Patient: sex F, age 76
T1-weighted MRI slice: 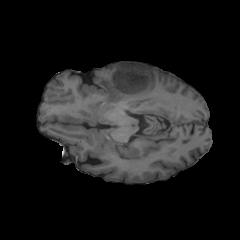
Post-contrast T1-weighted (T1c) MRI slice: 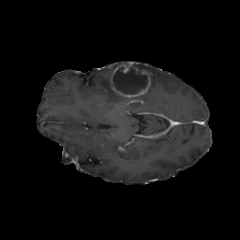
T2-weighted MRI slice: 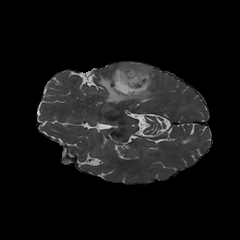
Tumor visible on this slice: yes
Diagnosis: Glioblastoma, IDH-wildtype
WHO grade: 4